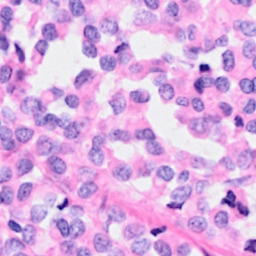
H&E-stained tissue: Breast